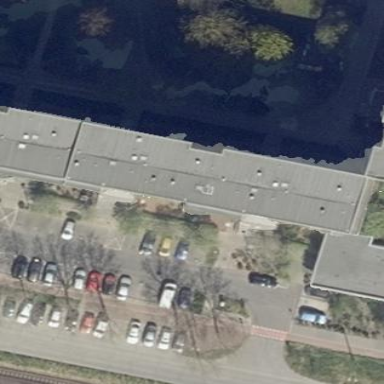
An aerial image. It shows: Building with apartments and flat roof.